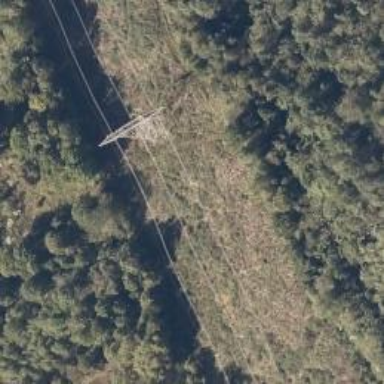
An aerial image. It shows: Power tower.